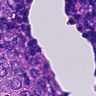
Metastatic tissue present: yes